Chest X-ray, PA view. Patient: 43 years old, sex F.
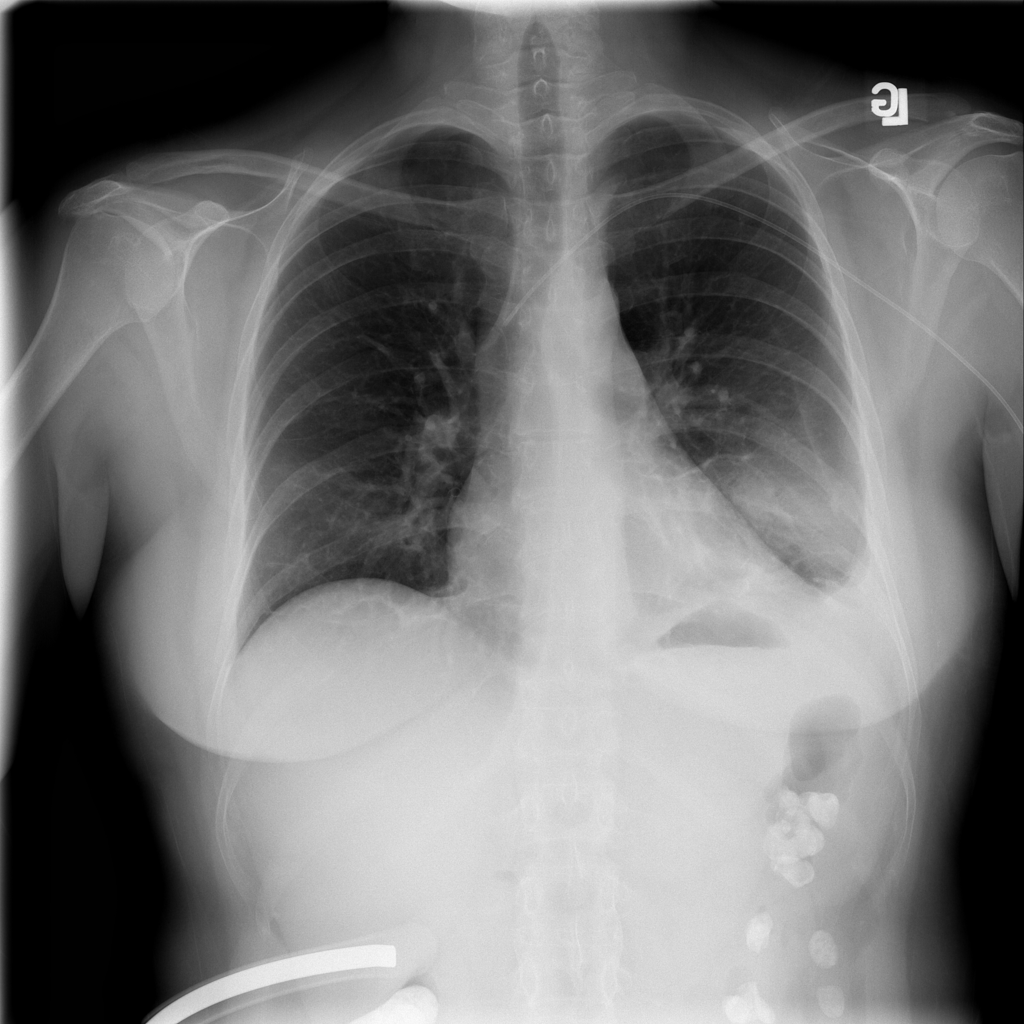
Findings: No Finding